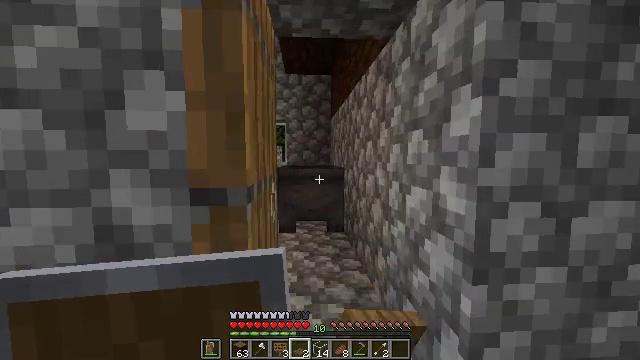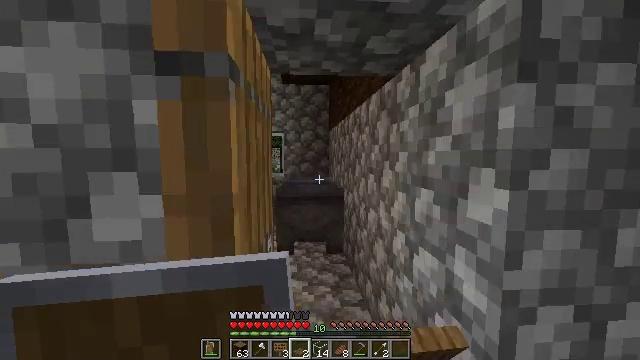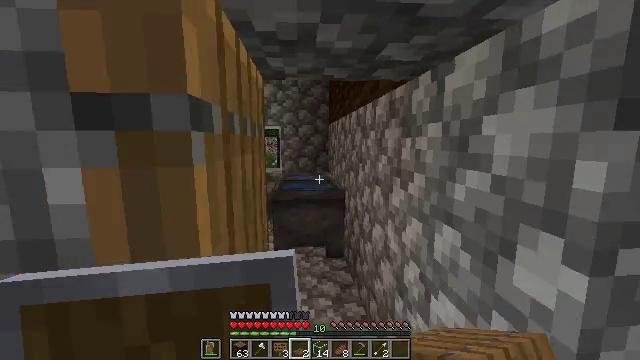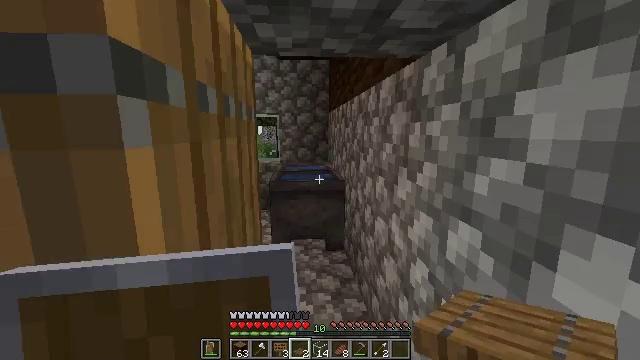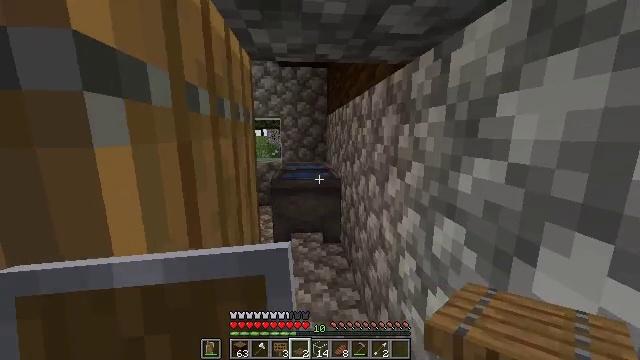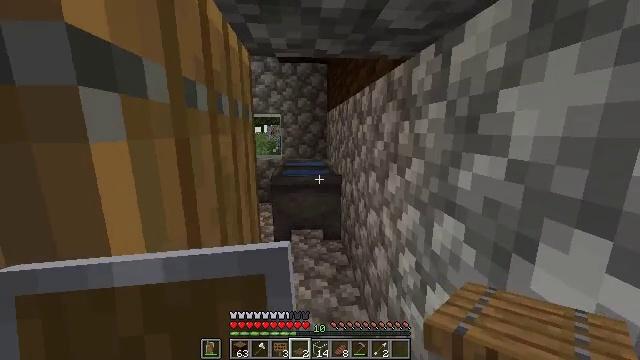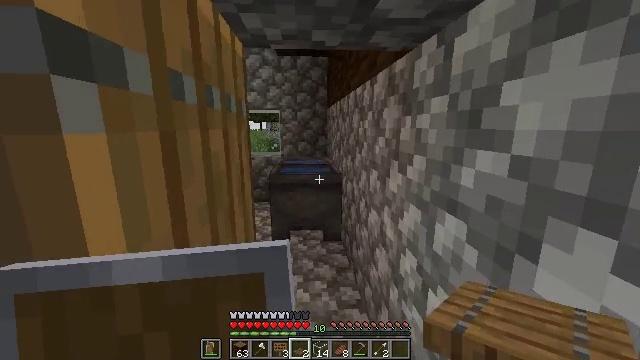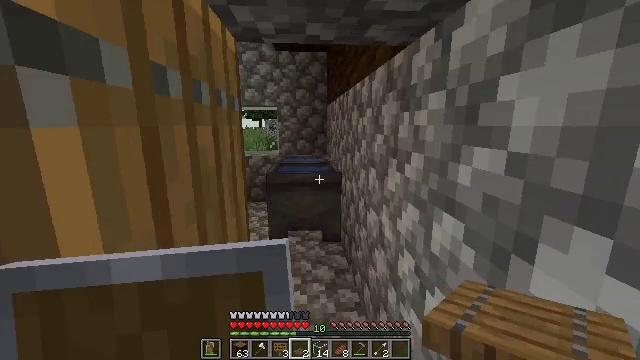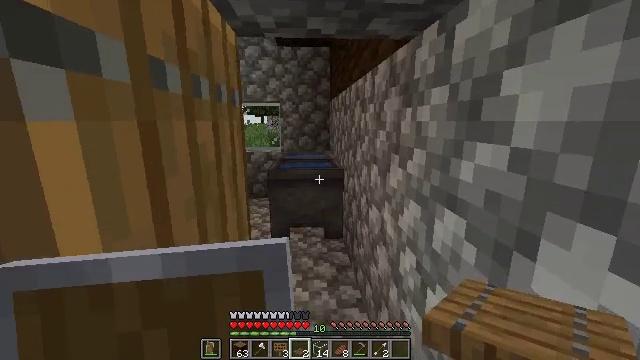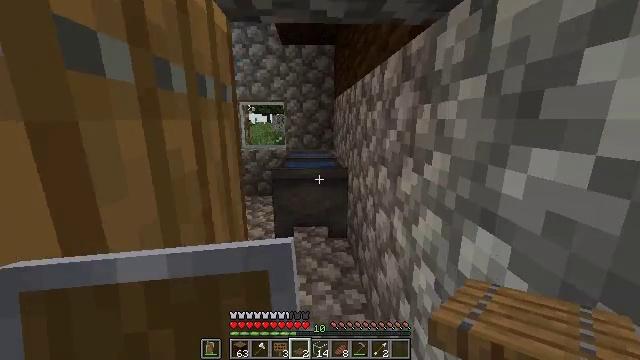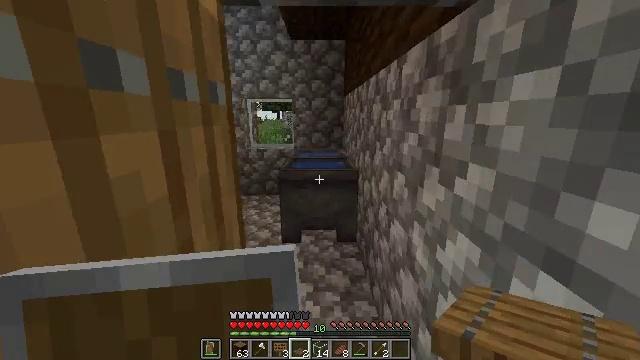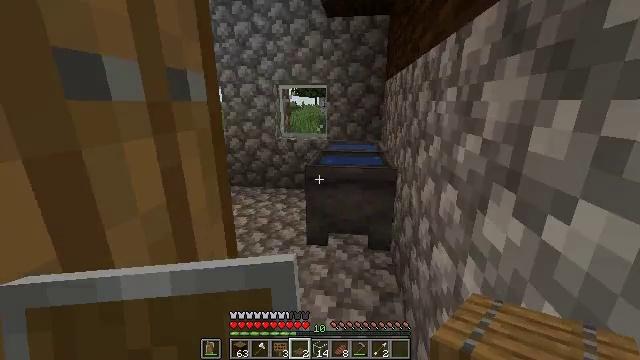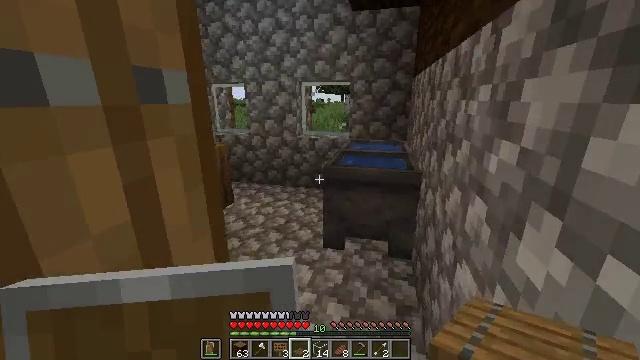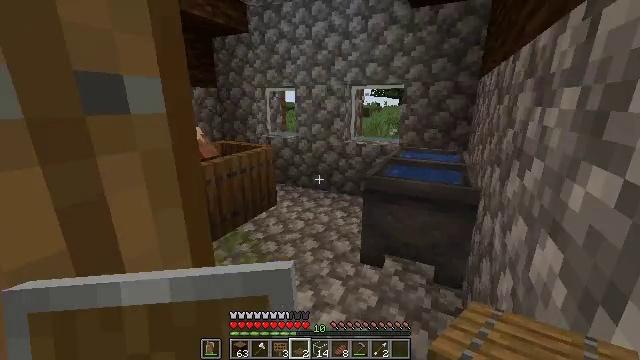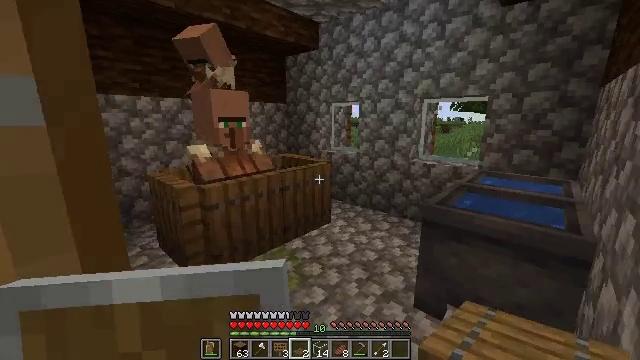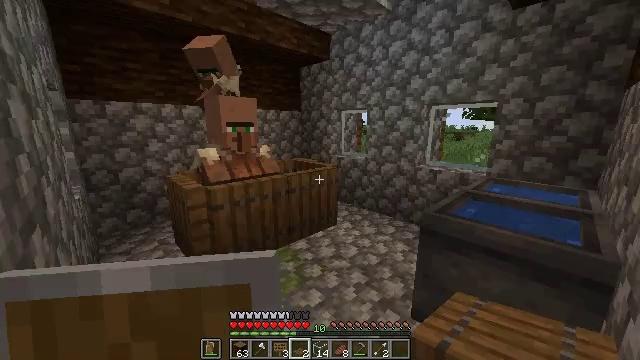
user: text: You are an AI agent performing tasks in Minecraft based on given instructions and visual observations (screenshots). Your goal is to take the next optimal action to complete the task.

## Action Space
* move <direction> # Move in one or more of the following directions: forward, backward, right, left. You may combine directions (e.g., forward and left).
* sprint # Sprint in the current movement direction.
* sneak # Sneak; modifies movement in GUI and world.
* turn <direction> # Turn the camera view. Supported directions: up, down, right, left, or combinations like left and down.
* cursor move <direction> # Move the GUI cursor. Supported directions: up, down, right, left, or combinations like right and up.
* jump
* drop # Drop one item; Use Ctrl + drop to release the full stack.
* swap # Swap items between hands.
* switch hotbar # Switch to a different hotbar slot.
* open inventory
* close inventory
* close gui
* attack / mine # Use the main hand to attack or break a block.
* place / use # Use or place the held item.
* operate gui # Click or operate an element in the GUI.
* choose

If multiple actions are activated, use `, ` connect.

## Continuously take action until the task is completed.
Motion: motion action
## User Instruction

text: Reclaim the spruce door from a structure.
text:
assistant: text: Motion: move forward
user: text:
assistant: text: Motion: move forward, turn down
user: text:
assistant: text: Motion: move forward, sprint, turn down
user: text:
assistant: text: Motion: move forward, sprint
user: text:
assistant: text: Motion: move forward, sprint
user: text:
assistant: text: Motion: move forward, sprint
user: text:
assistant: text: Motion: move forward
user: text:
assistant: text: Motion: move forward
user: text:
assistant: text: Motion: move forward
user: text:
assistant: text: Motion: move forward, turn left
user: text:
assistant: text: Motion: move forward and move right, turn left and down
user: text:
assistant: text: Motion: move forward and move right, turn left
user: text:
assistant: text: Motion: move forward and move right, turn left
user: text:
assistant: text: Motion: move forward and move right, turn left and up
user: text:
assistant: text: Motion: move forward and move right, turn left
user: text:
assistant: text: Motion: move forward and move right
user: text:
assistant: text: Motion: move forward and move right, turn left
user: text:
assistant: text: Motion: turn left
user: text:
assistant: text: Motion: turn left
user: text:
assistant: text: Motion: turn left
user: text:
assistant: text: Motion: turn left
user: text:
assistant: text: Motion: turn left
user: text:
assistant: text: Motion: no_op
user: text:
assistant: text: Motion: no_op
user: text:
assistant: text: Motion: turn left
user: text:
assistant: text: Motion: turn left
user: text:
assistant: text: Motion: no_op
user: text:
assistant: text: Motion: no_op
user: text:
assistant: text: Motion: no_op
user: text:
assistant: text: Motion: no_op